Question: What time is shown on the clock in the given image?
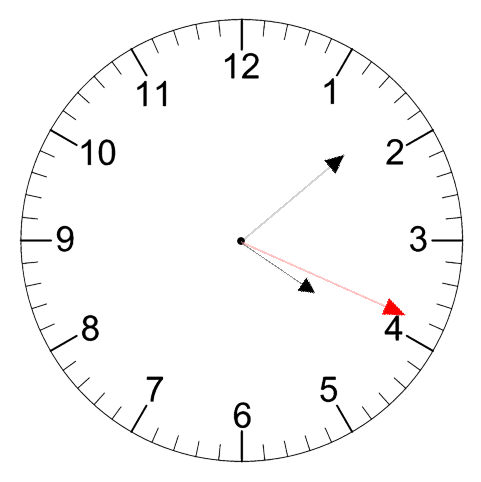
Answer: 04:08:19